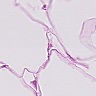
Metastatic tissue present: no